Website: slack
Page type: billing-address
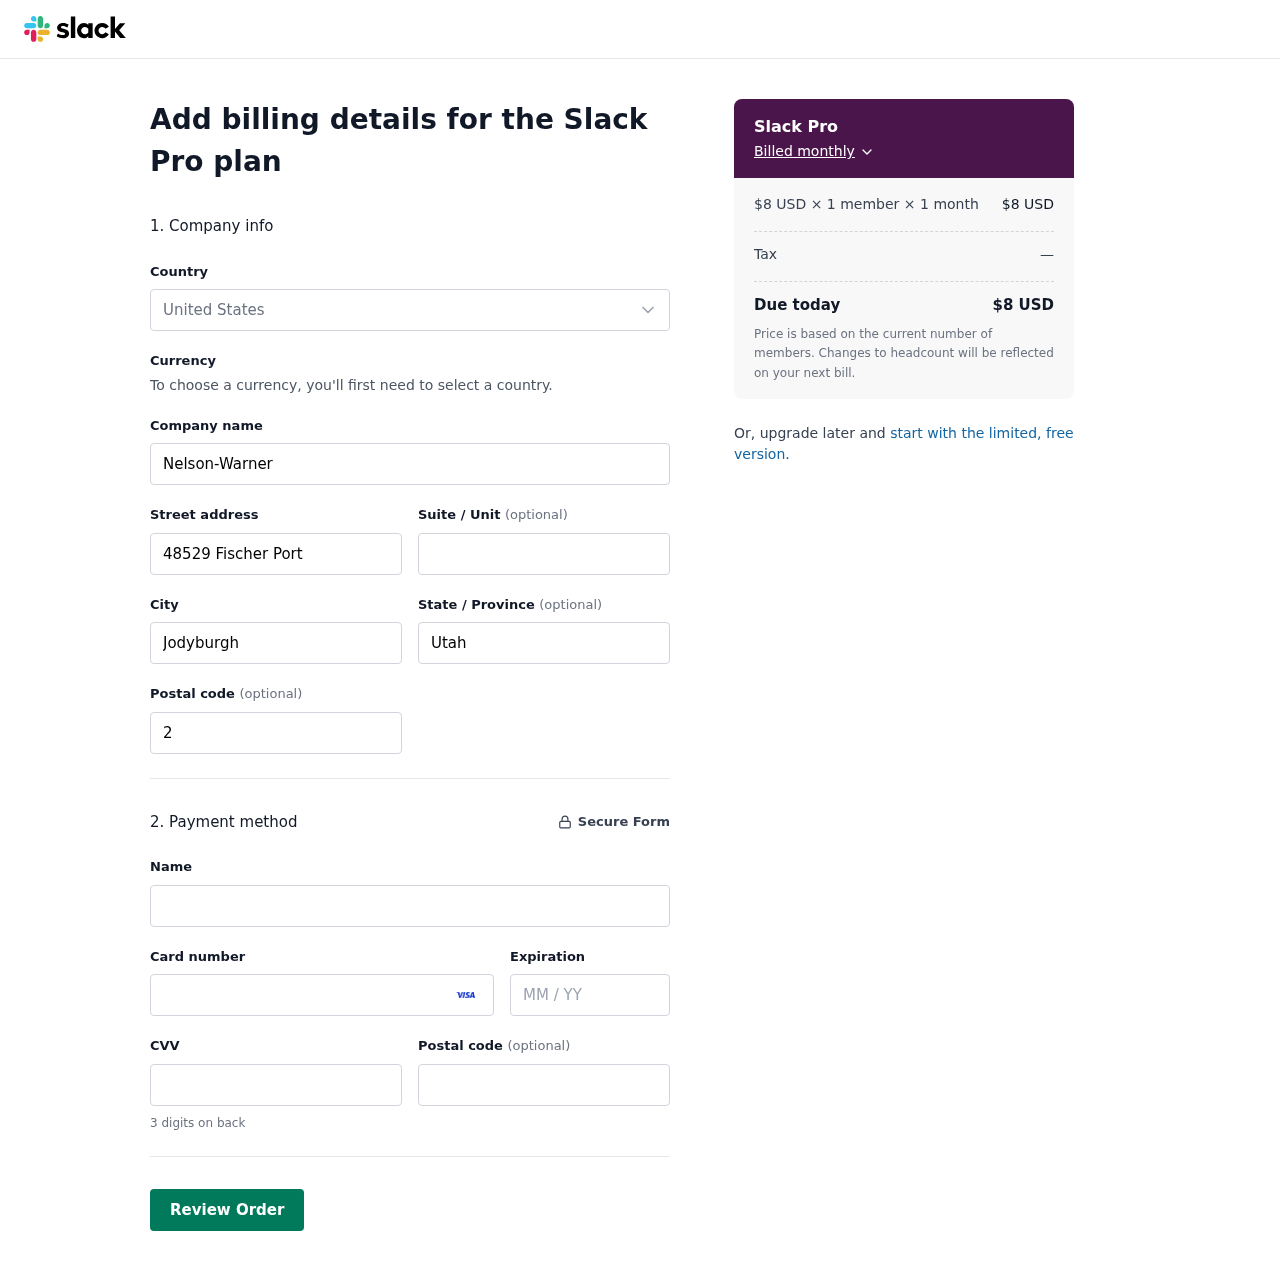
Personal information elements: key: PII_CARD_CVV
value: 806
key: PII_CARD_EXPIRY
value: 12/27
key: PII_CARD_NUMBER
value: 4628 7312 3011 9483
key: PII_CITY
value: Jodyburgh
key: PII_COMPANY
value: Nelson-Warner
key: PII_COUNTRY
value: United States
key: PII_FULLNAME
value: William Gray
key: PII_POSTCODE
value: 26151
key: PII_STATE
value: Utah
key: PII_STREET
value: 48529 Fischer Port
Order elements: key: ORDER_PLAN_PRICE
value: $8 USD
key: ORDER_NUM_MEMBERS
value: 1 member
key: ORDER_NUM_MONTHS
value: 1 month
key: ORDER_SUBTOTAL
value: $8 USD
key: ORDER_TAX
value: —
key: ORDER_TOTAL
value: $8 USD